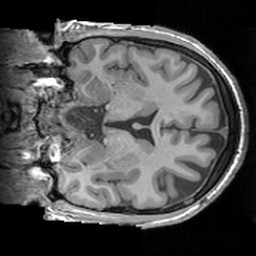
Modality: T1w
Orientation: coronal
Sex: male
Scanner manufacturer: siemens
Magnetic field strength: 3 T
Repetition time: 1.63 s
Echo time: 0.00311 s